Aerial crown-view tile of a tropical tree (Barro Colorado Island, Panama), acquired 20241112:
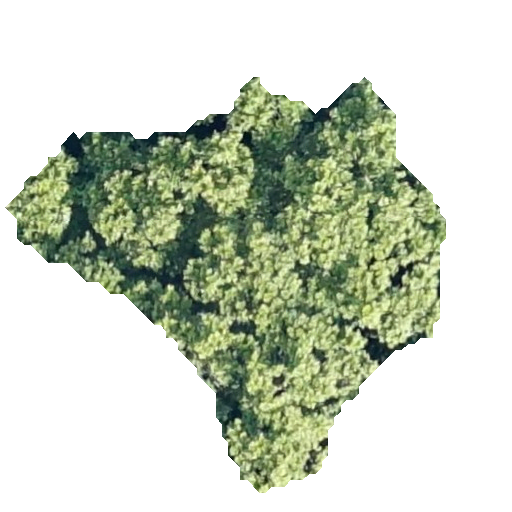
Species: Anacardium excelsum
GBIF accepted scientific name: Anacardium excelsum
Crown area: 155.145 m²